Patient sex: M
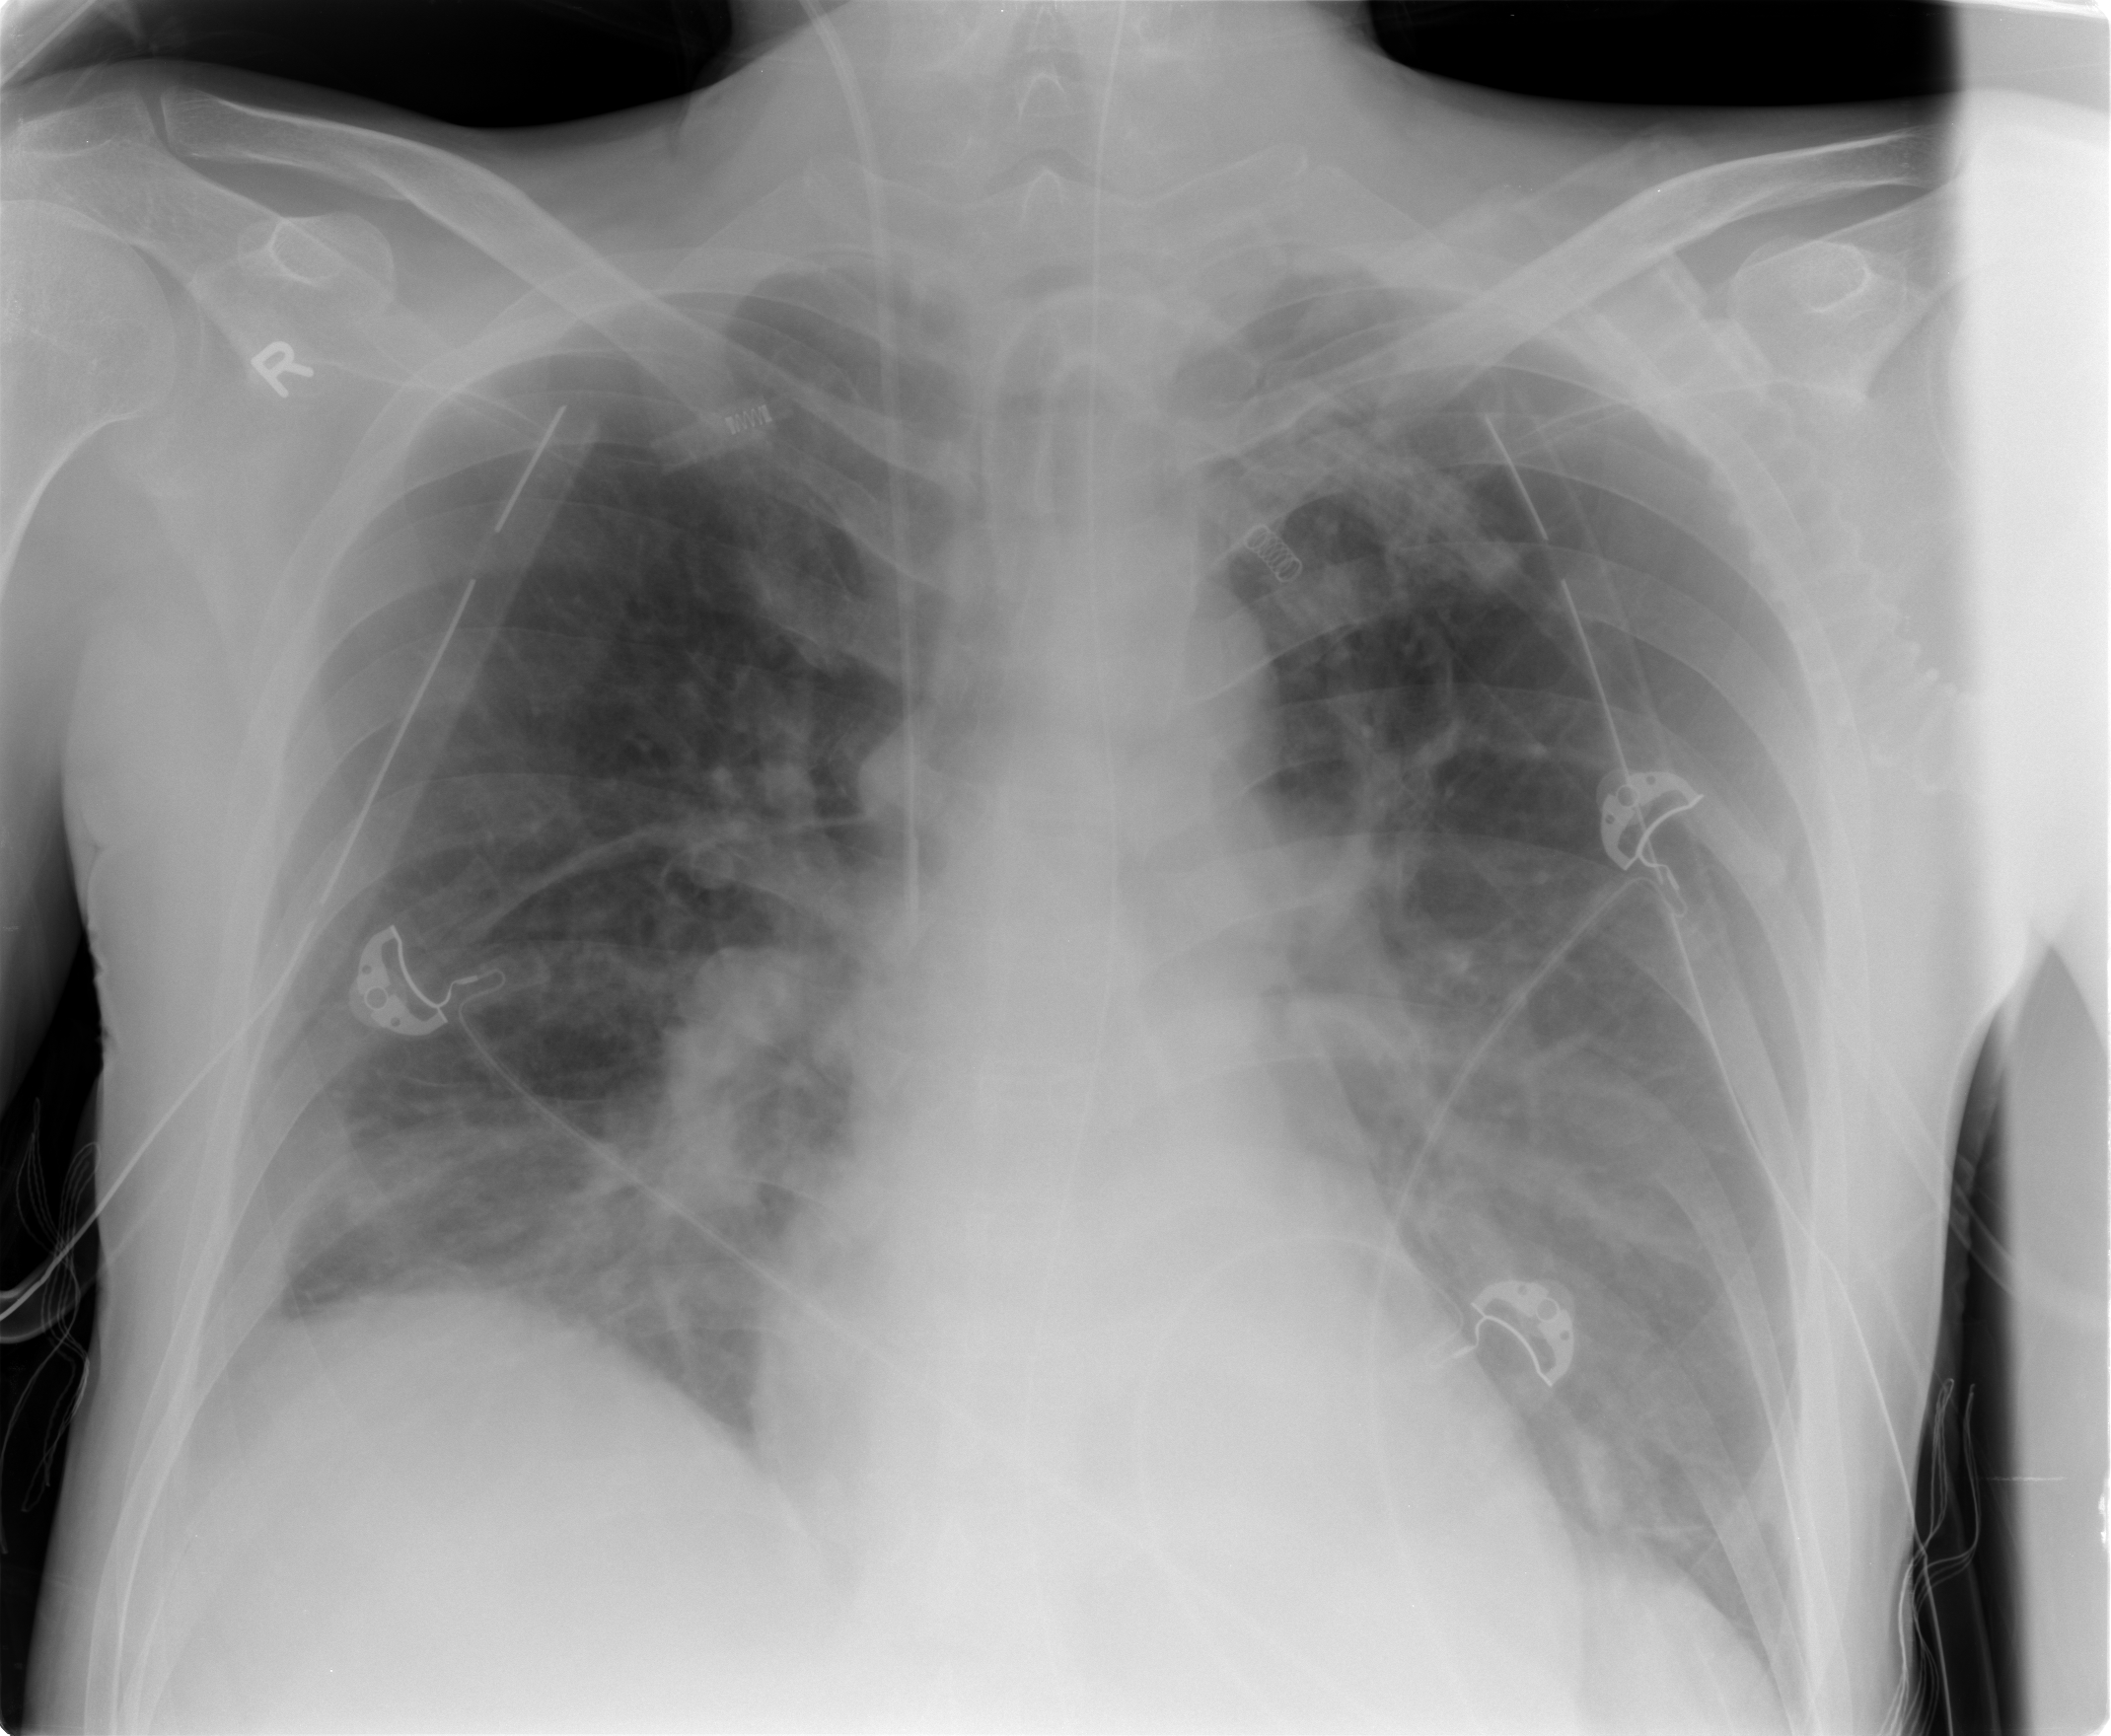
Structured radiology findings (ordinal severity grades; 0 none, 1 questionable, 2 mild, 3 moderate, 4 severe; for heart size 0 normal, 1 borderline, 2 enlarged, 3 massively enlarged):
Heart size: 0
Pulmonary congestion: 0
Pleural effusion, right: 2
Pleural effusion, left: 2
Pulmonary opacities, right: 1
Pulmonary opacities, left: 2
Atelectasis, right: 2
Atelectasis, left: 2